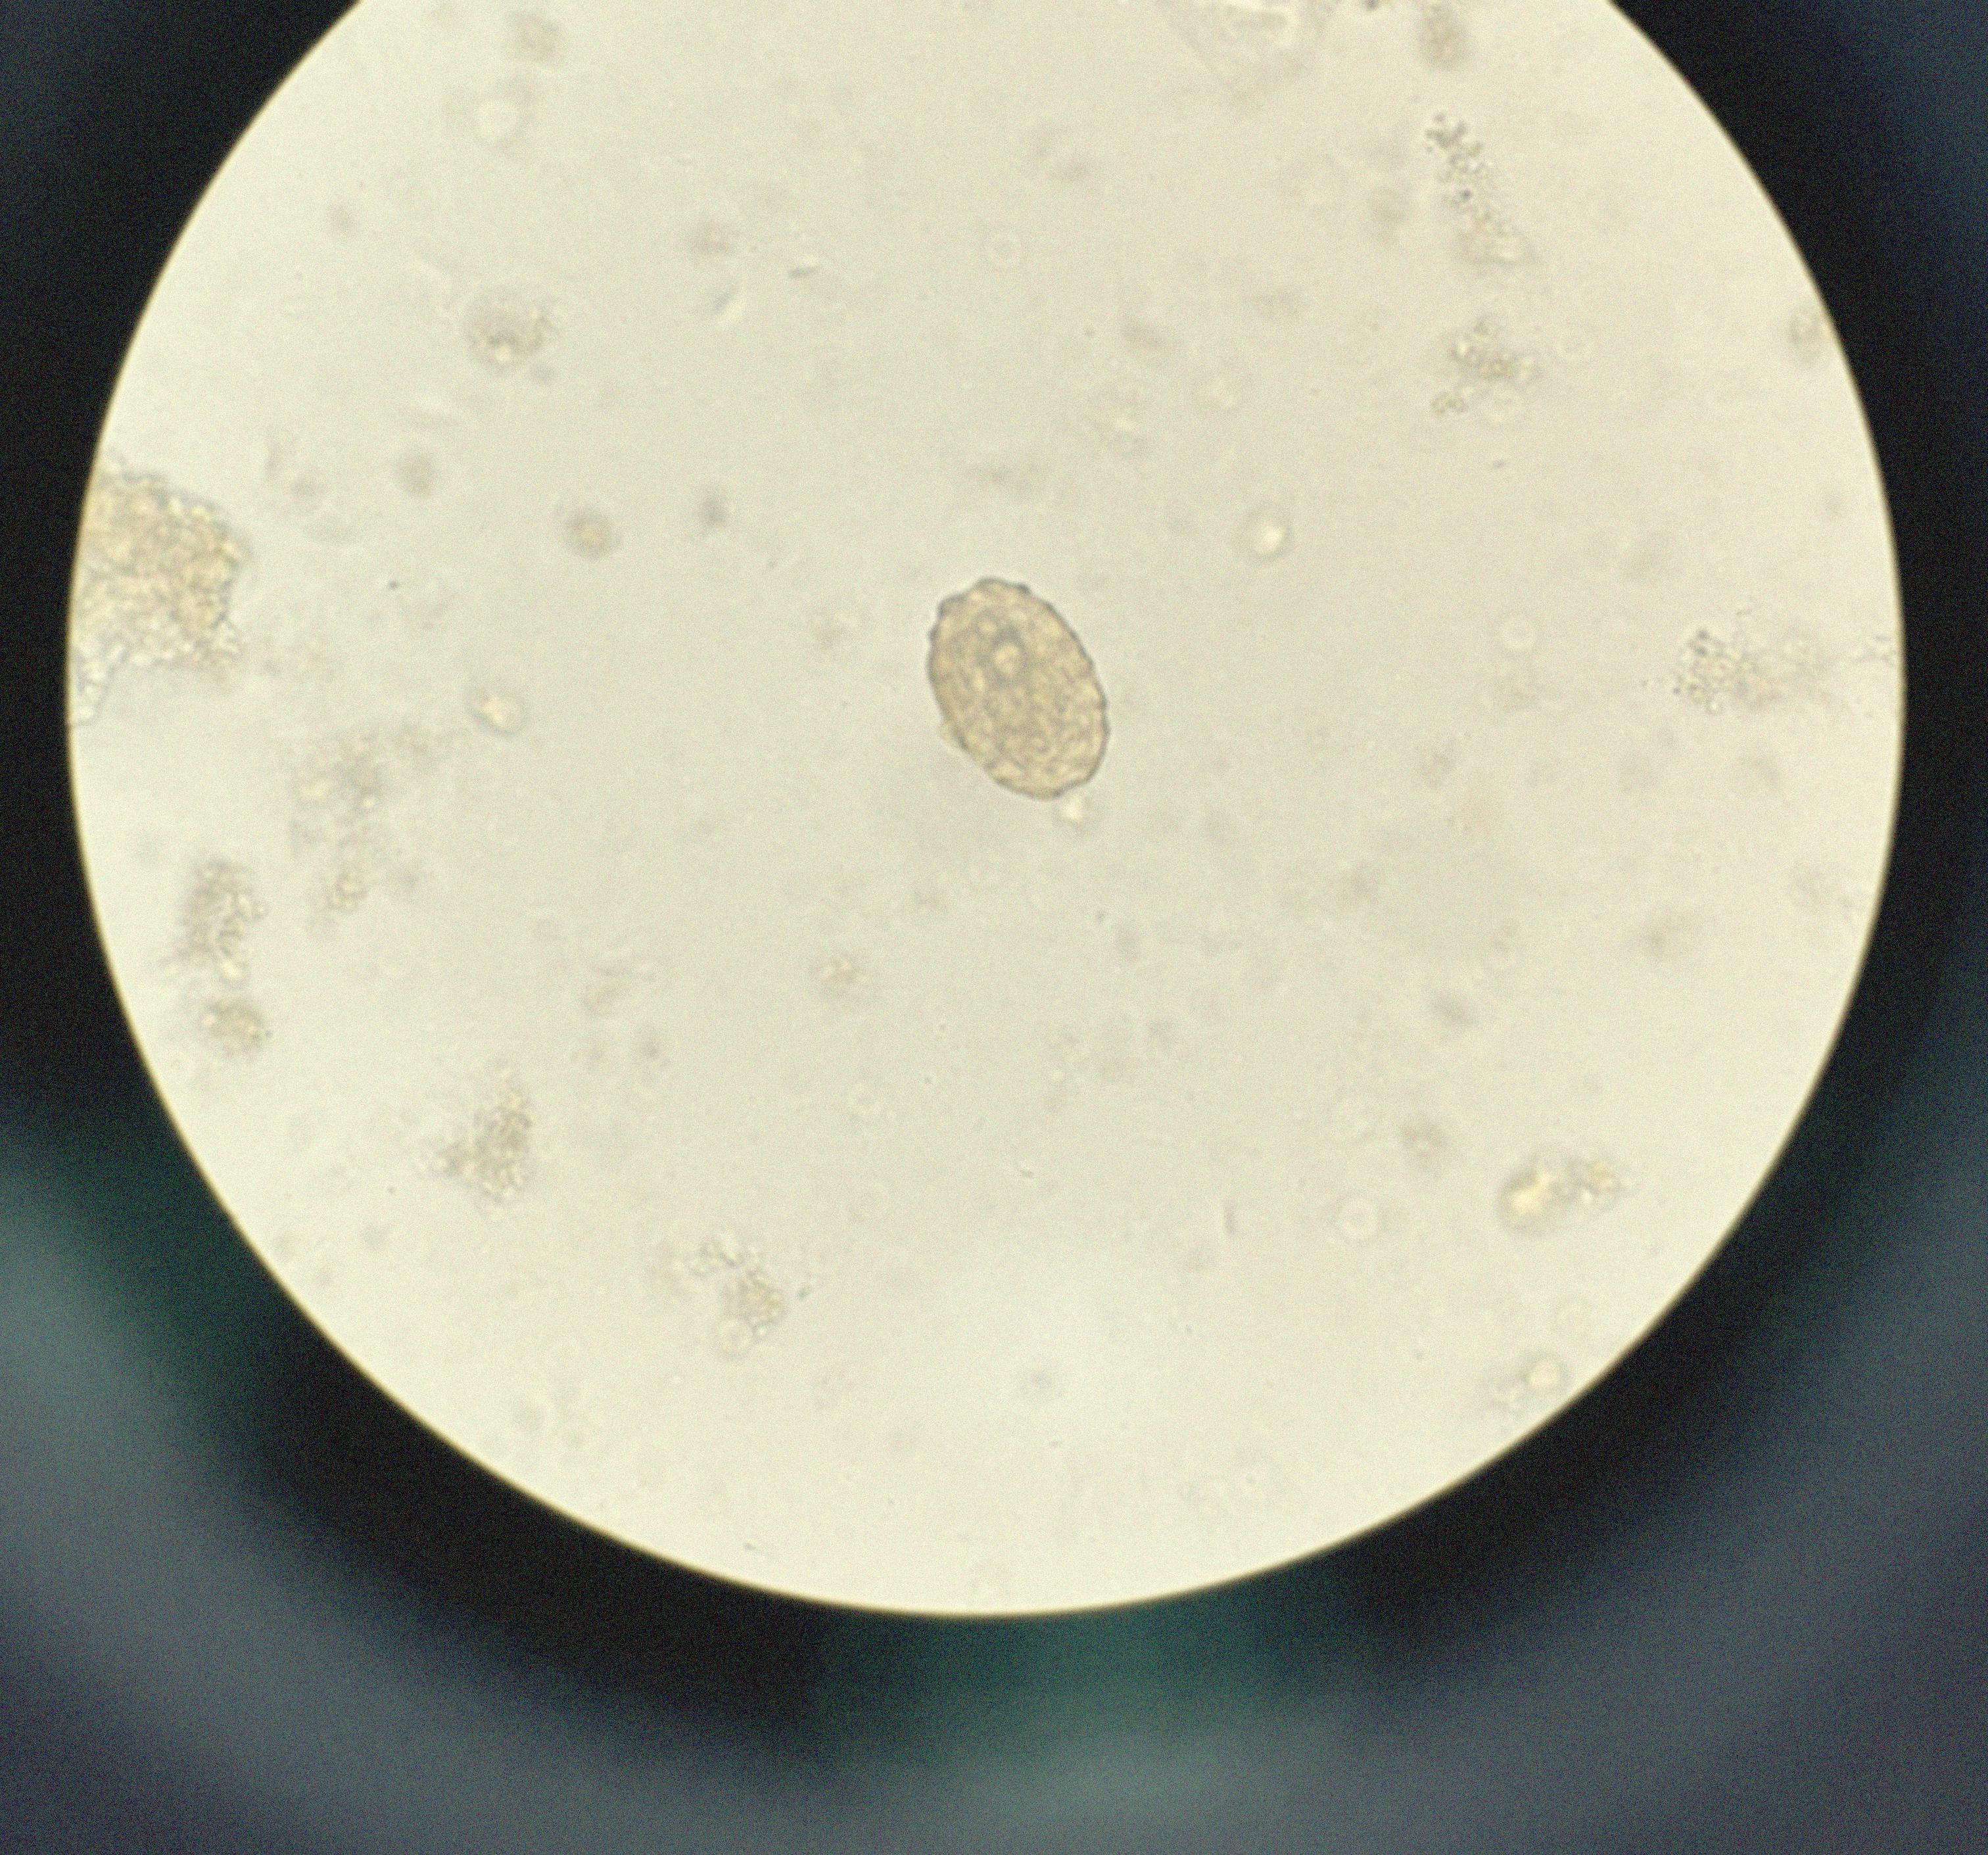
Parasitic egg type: Ascaris lumbricoides